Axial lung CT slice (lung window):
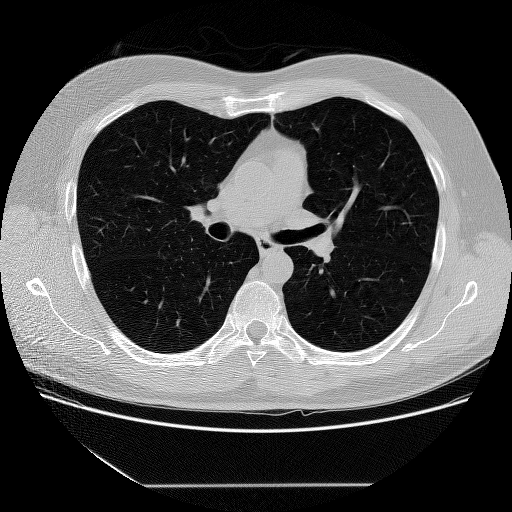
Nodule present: no